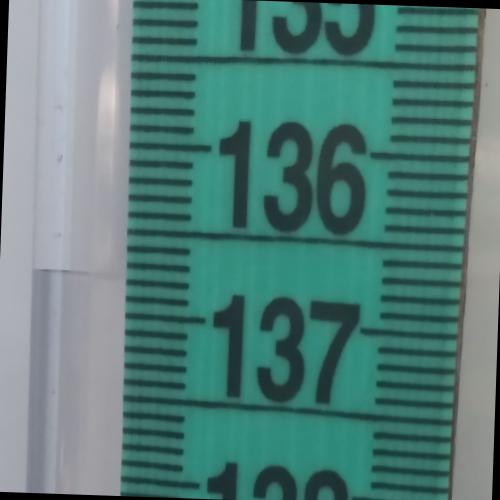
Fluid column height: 136.8 cm